Question: just like we install packages like Matplotlib, using pip command in the cmd (pip install matplotlib) can we also update to newer version of python by some pip command?

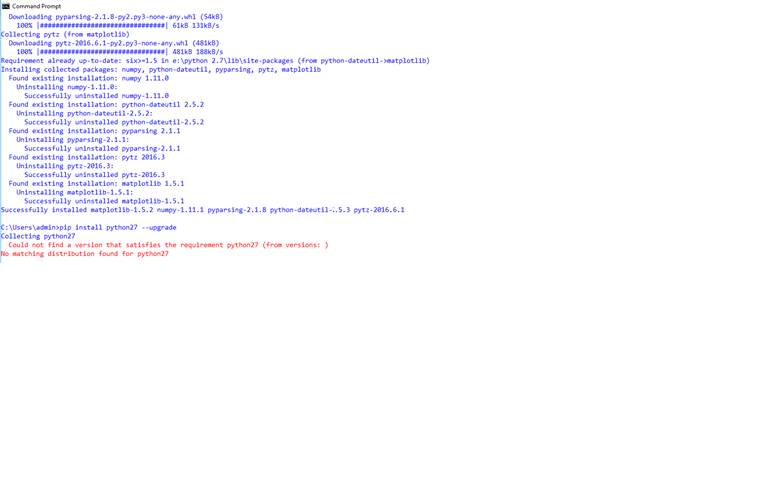
Answer: Pip is designed for managing python packages and to update Python you must download the version you wish from their <URL>
# Simple Answer
No you cannot